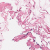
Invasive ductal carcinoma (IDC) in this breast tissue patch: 0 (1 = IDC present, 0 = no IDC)